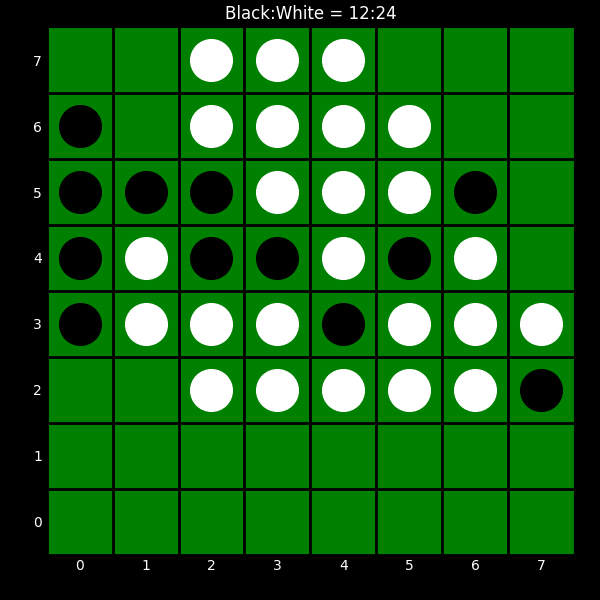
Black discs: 12
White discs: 24